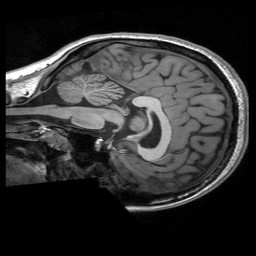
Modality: T1w
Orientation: sagittal